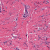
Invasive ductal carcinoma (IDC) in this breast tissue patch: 0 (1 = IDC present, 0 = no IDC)